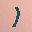
Label: 1